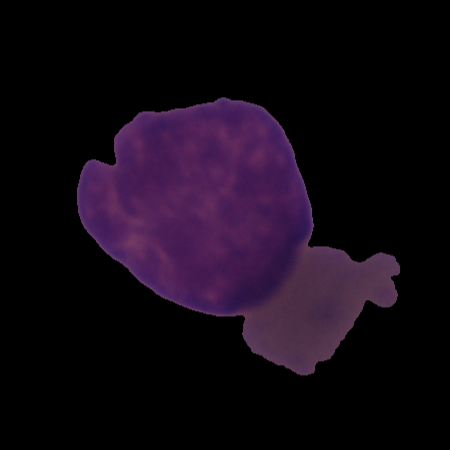
Label: cancer